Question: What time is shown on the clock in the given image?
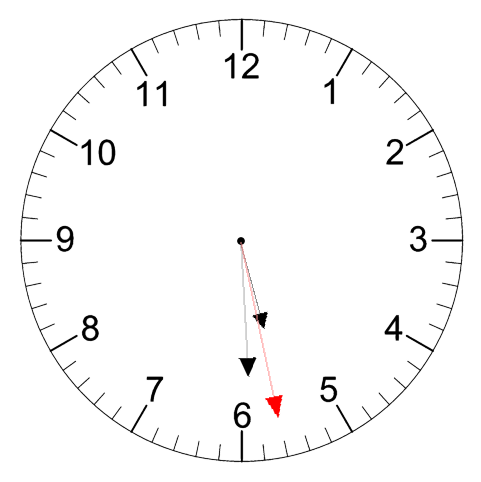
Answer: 05:29:28